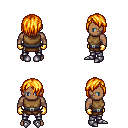
a pixel art fantasy rpg character, male body template, human, dark skin, leather chest armor, metal pants, light blonde bangs hairstyle, gold gloves, metal boots, four views (front, back, left, right), 2x2 character sprite sheet, small pixel art, hard edges, no anti-aliasing